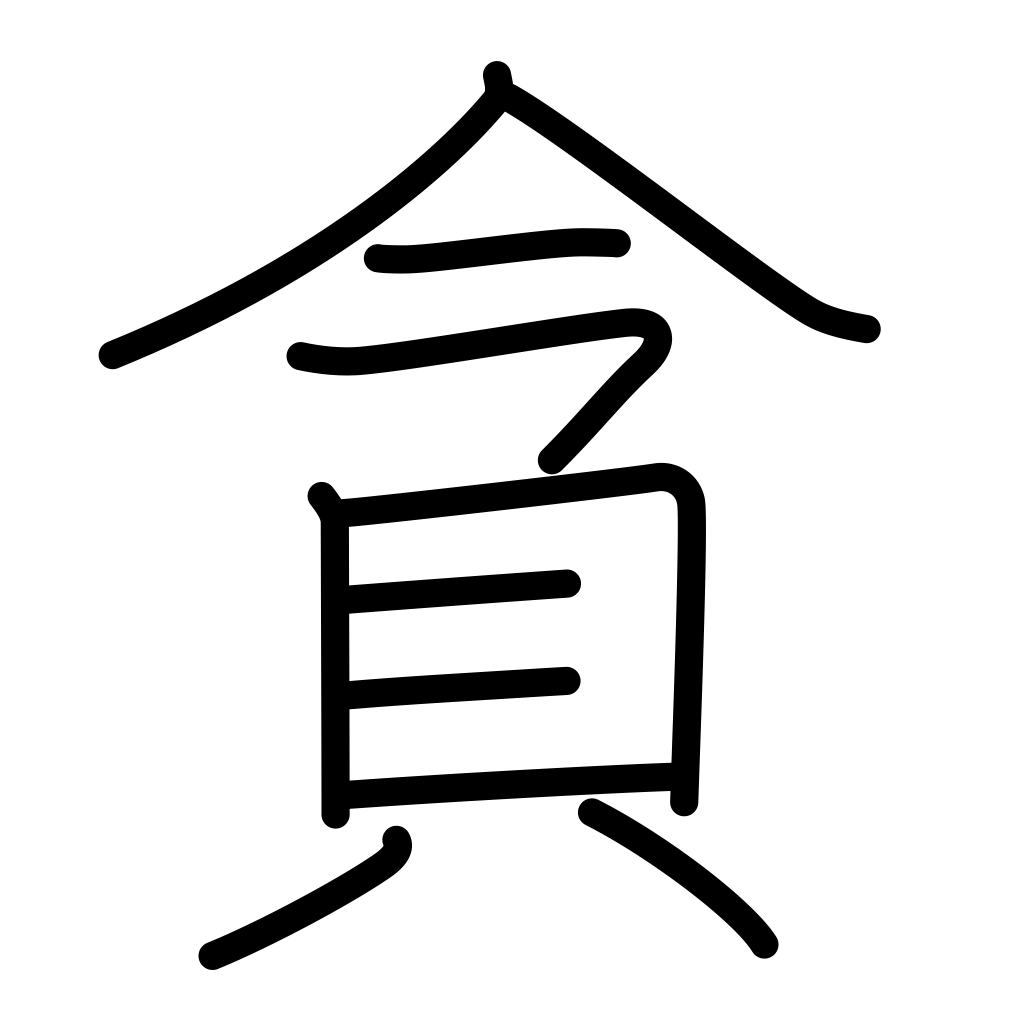
Meaning: covet, indulge in